Question: I work with SoapUI project and I have one question. In following example I've got 505 requests in 5 seconds with thread count =5. I would like to understand how count has been calculated in this example.

For example, if I want 1000 request in 1 minute what setting should I set in variance strategy?
Regards, Evgeniy
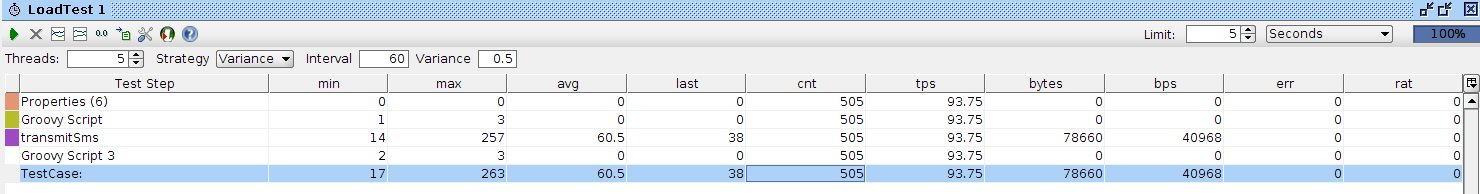
Answer: variance strategy as the name implies, it varies the number of threads overtime.Within the specified interval the threads will increase and decrease as per the variance value, thus simulating a realistic real time load on target web-service.
: its not calculated using the mathematical variance formula. its just a multiplication. (if threads = 10 and variance = 0.5 then 10 * 0.5 = 5. The threads will be incremented and decremented by 5)
For example:
'''
Threads = 20
variance = 0.8
Strategy = variance
interval = 60
limit = 60 seconds
'''
the above will vary the thread by 16 (because 20 * 0.8 = 16), that is the thread count will increase to 36 and decrease to 4 and end with the original 20 within the 60 seconds.
if your requirement is to start with 500 threads and hit 1000 set your variance to 2 and so on.
refrence link:
<URL>
Book for reference:
'''
Web Service Testing with SoapUi by Charitha kankanamge
'''